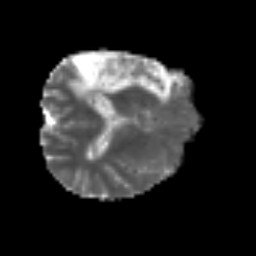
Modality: MD
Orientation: axial
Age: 56
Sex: male
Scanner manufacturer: siemens
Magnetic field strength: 3 T
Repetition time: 3.2 s
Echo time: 0.081 s